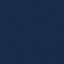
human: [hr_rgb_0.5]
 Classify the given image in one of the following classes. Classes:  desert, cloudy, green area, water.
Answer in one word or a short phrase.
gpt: water